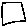
Label: square